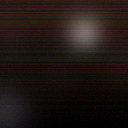
Screen state: off